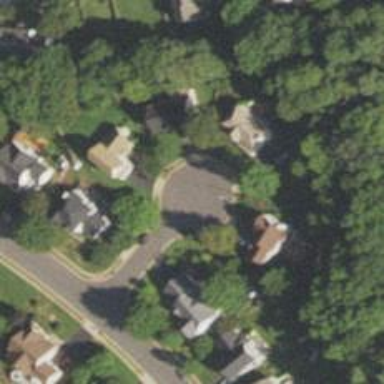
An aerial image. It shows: Residential road with asphalt surface. There is sidewalk on the left side.